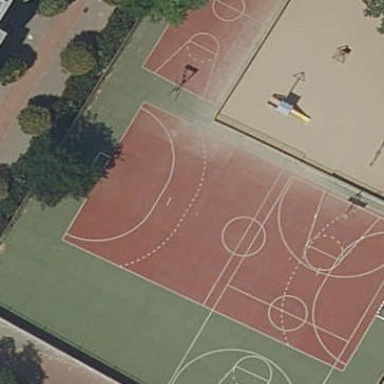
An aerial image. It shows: Multi-sport pitch for leisure and various sports activities.